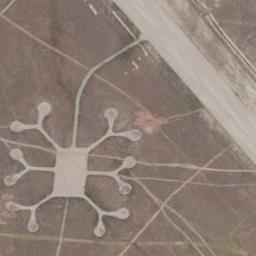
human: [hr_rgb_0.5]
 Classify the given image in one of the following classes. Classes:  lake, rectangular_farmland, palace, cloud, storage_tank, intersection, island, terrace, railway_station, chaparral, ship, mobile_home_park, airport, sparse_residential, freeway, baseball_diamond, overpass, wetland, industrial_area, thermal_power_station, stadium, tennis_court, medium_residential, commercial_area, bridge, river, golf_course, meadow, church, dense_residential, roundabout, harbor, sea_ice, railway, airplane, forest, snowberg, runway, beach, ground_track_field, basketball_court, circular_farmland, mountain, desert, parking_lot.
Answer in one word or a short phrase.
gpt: runway